Question: Yesterday, I've downloaded and install the free trial version of WAS v7. The version I've downloaded is '7.0.0.9' but I need to certify my application against '7.0.0.3'.
Where can I get this version?
---
UPDATED: It turns out that what I really needed was
It's working!

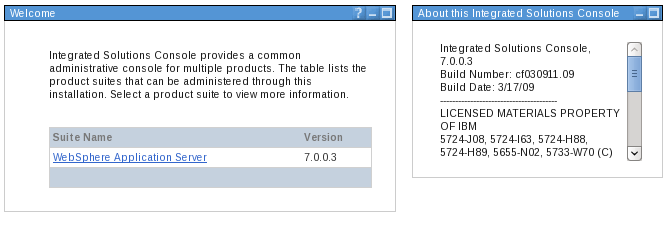
Answer: This link provides a Windows or Linux version of WebSphere 7.0.0.0 for development testing.
<URL>
This link provides Fix Pack 3 for Windows (a Linux version of the fix pack is also available.)
<URL>